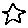
Label: star